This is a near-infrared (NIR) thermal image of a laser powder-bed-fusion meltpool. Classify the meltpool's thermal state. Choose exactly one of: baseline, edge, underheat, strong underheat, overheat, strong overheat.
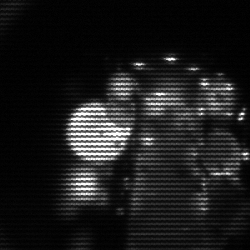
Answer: baseline